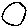
Label: circle